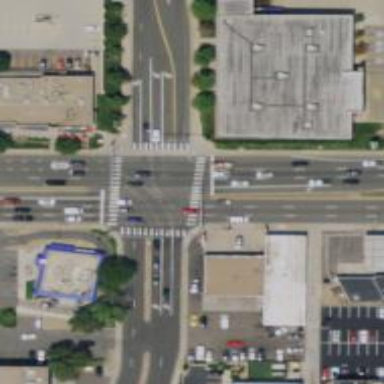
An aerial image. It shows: Zebra crossing with clear zebra markings.